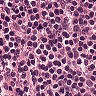
Metastatic tissue present: no